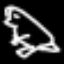
Label: frog